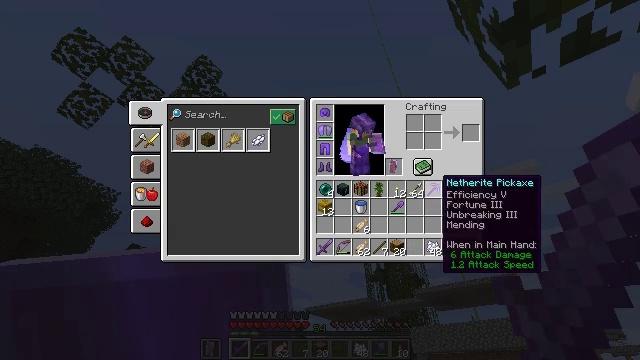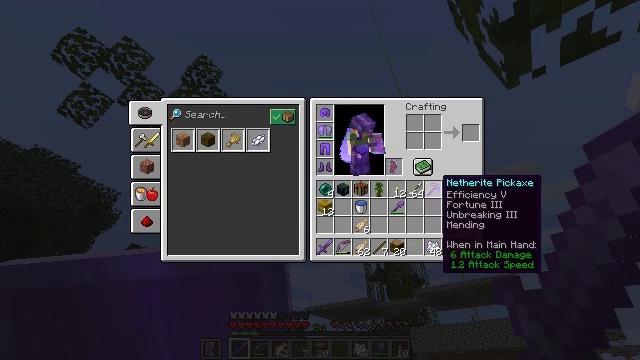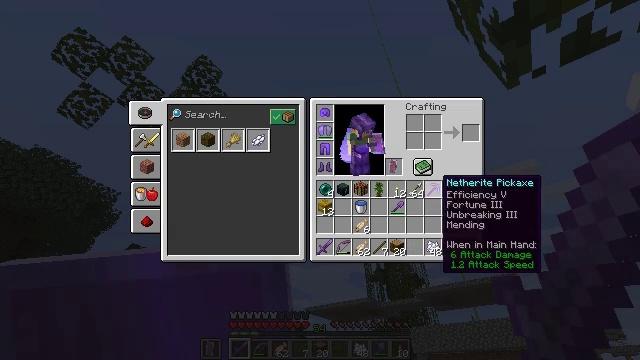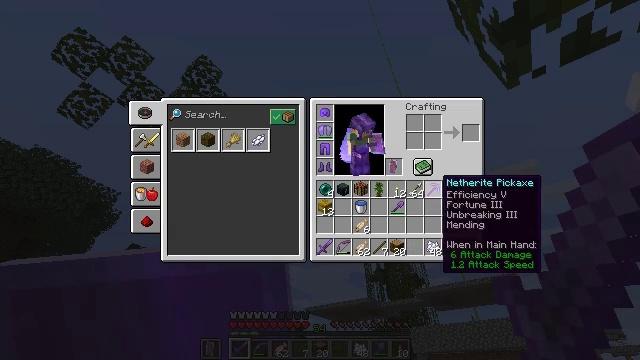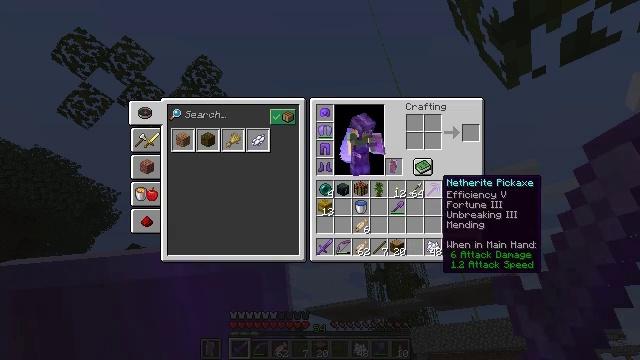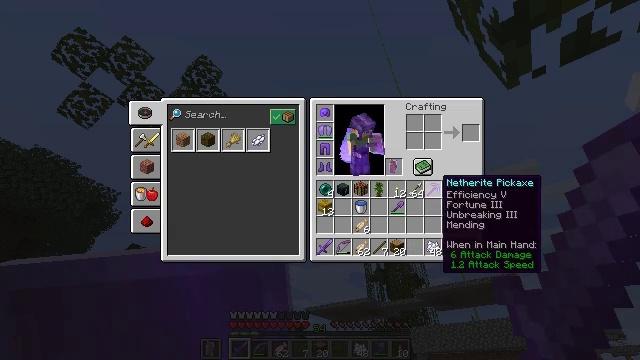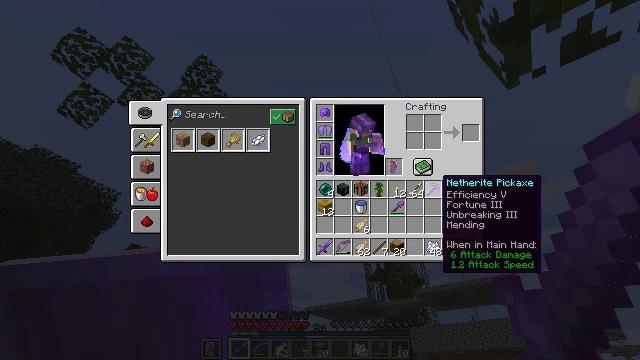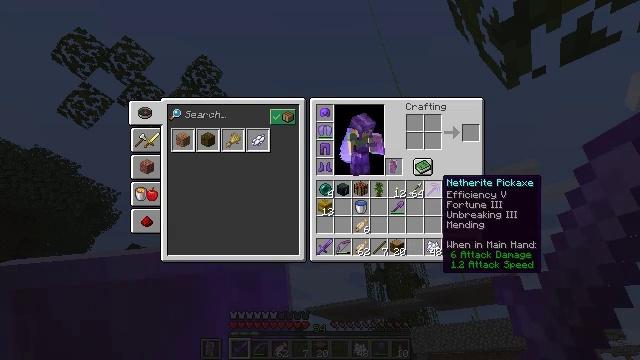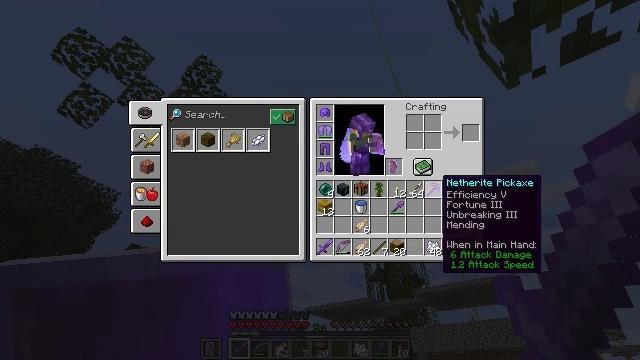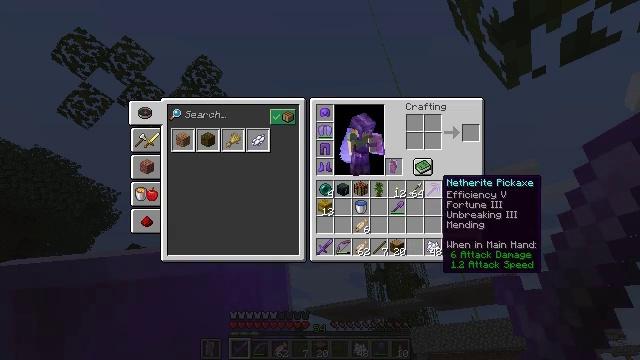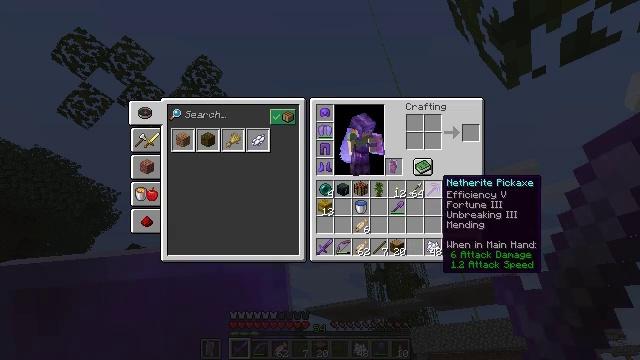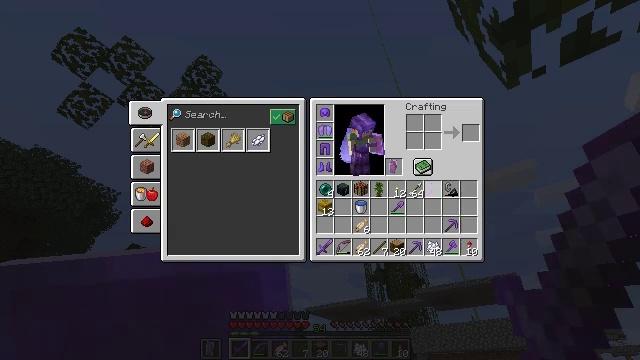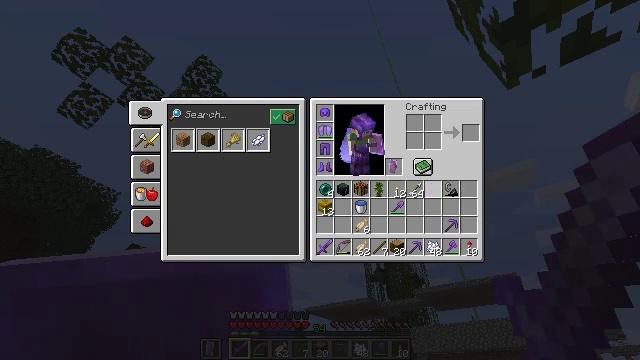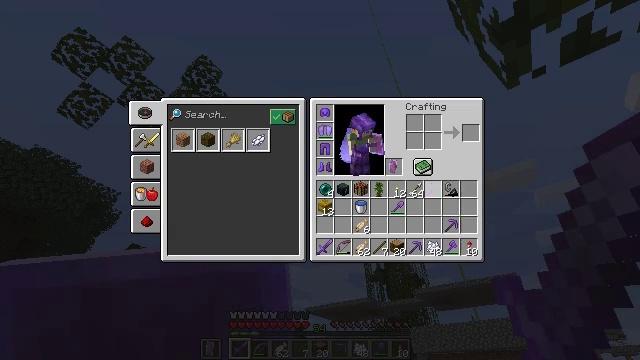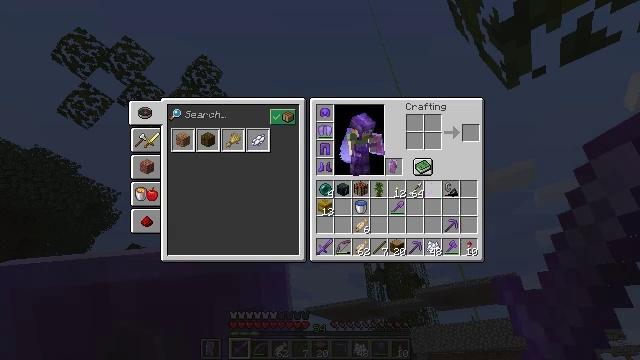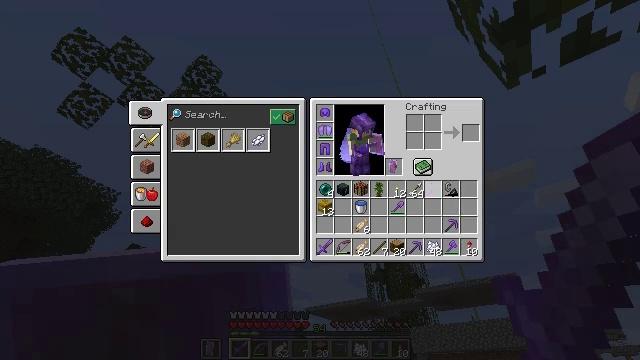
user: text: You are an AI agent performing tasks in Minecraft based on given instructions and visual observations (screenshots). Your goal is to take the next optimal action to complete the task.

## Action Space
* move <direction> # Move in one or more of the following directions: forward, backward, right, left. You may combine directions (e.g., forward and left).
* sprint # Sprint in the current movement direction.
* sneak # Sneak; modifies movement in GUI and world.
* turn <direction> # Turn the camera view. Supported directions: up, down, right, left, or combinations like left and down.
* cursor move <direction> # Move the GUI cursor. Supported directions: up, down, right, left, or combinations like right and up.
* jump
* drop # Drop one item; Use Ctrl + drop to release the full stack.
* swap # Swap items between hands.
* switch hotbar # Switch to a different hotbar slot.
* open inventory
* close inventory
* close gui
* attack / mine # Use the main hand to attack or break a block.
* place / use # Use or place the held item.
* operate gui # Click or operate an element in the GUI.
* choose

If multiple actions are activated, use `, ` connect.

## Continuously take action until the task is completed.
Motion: motion action
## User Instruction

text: Collect jungle leaves by breaking them.
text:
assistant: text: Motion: sneak
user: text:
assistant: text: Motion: sneak
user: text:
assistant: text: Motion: sneak
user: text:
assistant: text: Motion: sneak
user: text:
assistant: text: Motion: sneak
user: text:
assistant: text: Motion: sneak
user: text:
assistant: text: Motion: sneak
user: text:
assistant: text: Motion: sneak
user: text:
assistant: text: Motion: sneak
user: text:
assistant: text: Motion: sneak
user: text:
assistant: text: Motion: sneak, attack / mine
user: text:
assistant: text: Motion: sneak, attack / mine
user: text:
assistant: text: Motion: sneak, attack / mine
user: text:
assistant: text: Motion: sneak
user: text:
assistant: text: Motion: sneak
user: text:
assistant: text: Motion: no_op
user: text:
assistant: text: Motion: no_op
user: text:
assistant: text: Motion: no_op
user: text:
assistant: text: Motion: no_op
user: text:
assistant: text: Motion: no_op
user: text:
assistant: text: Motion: no_op
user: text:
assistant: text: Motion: no_op
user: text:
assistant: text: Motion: no_op
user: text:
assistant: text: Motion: no_op
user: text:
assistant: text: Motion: no_op
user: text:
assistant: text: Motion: no_op
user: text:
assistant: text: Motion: no_op
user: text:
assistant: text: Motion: no_op
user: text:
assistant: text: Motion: no_op
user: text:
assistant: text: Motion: no_op